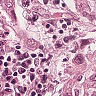
Metastatic tissue present: yes